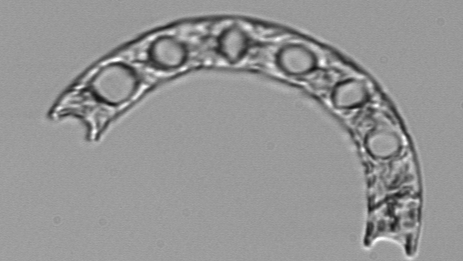
Label: Eucampia